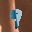
Label: 9